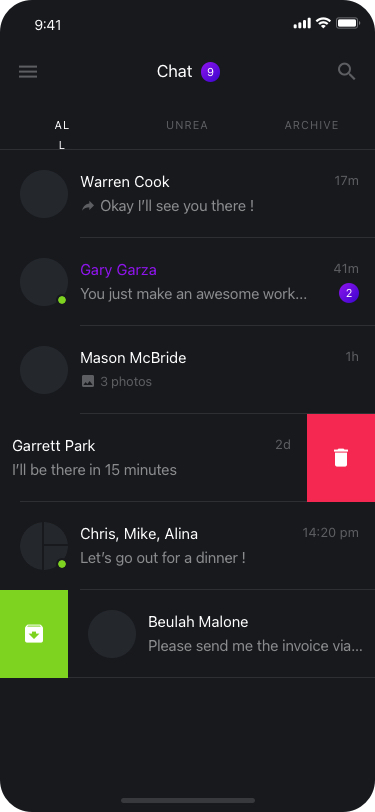
Text in this UI design:
Warren Cook
17m
Okay I’ll see you there !
Gary Garza
41m
You just make an awesome work...
2
Mason McBride
1h
3 photos
Chris, Mike, Alina
14:20 pm
Let’s go out for a dinner !
Garrett Park
2d
I’ll be there in 15 minutes
Beulah Malone
Please send me the invoice via…
Chat
9
ALL
UNREAD
ARCHIVE